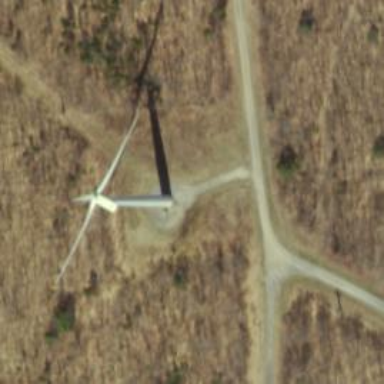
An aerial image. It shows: Wind generator powered by wind. The generator type is horizontal axis and it uses wind turbines.